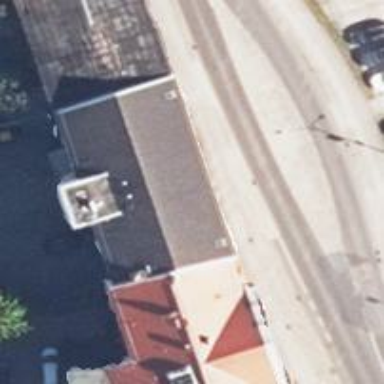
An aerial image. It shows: Restaurant.